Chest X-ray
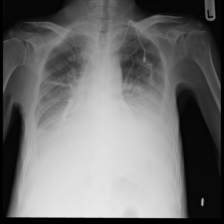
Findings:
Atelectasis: positive
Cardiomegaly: negative
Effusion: positive
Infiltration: negative
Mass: negative
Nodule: negative
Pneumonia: negative
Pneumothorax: negative
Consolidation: negative
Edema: negative
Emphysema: negative
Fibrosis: negative
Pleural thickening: negative
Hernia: negative